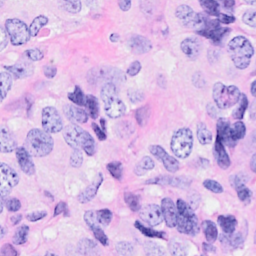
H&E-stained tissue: Breast